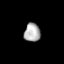
Tissue: prostate
Cell type: Myeloid cells
Senescence score: 0.1998
Nuclear area (px): 291
Mean DAPI intensity: 174.856